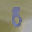
Label: 8